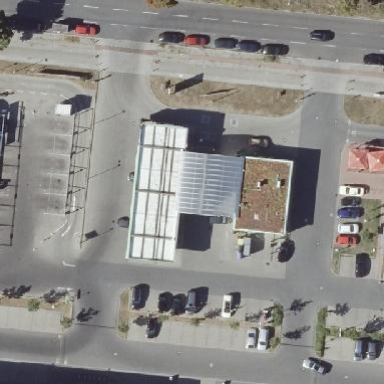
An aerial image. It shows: Fuel station.